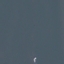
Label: SeaLake